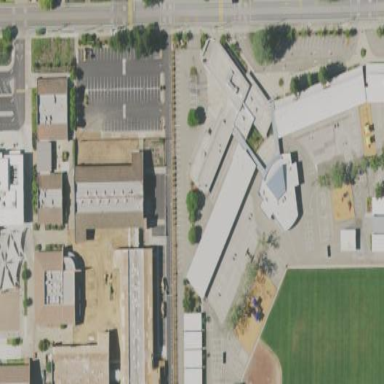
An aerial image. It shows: School.